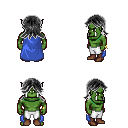
a pixel art fantasy rpg character, male body template, orc, green skin, blue cape, white pants, gray loose hair, bracelets, brown shoes, four views (front, back, left, right), 2x2 character sprite sheet, small pixel art, hard edges, no anti-aliasing